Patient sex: M
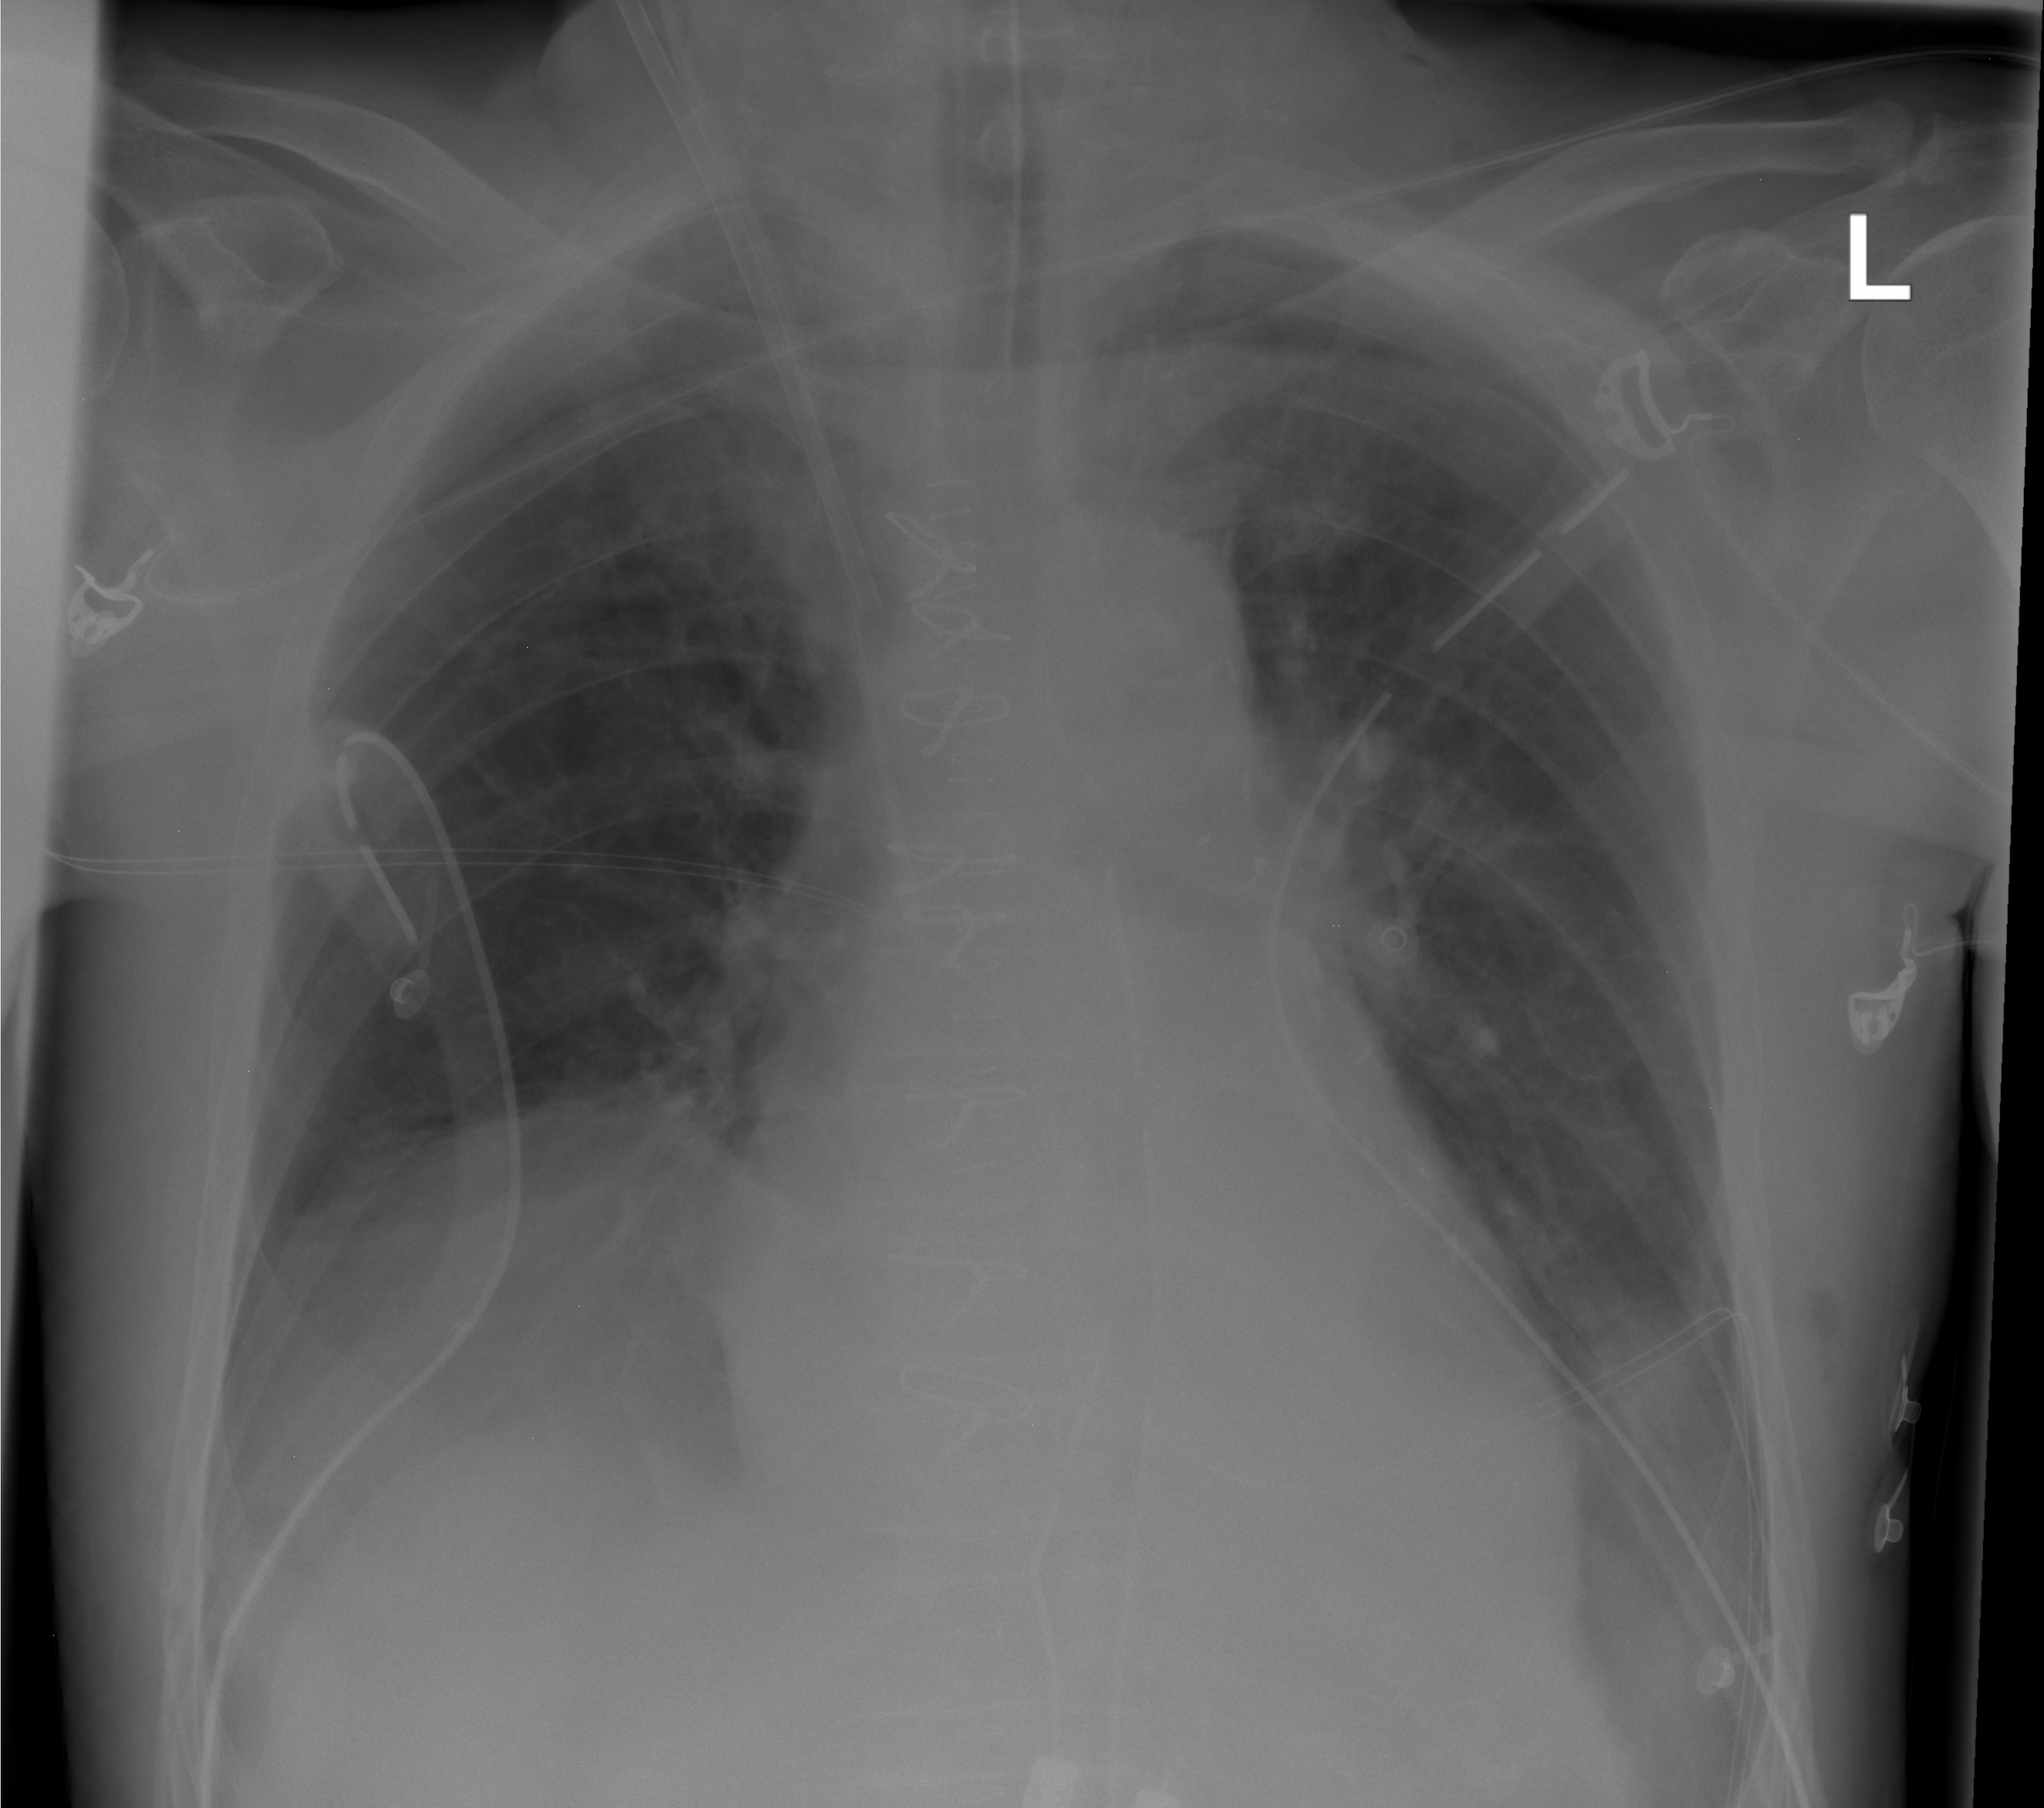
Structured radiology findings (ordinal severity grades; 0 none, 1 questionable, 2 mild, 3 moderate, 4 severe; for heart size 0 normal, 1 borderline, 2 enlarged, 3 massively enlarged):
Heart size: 1
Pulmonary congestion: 0
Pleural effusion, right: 2
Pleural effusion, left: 2
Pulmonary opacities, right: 0
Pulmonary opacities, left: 0
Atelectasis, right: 2
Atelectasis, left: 2